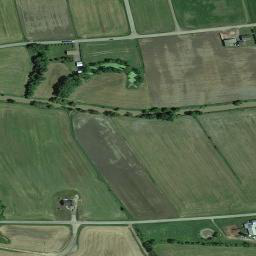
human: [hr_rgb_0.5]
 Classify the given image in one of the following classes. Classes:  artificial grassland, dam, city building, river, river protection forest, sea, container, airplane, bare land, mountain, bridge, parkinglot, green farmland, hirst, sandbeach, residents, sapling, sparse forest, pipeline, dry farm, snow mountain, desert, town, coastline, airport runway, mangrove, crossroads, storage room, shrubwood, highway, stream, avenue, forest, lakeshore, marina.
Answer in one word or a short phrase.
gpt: green farmland